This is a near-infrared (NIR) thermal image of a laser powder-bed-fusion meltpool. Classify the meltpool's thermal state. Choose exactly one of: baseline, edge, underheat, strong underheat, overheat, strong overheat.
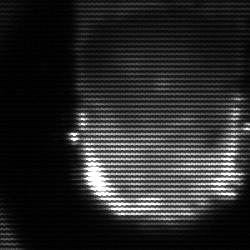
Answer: baseline